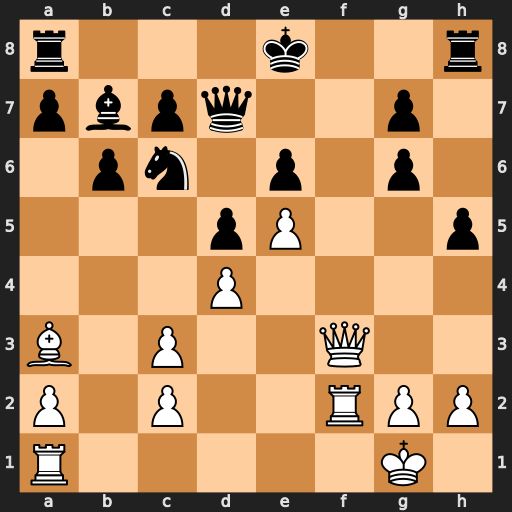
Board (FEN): r3k2r/pbpq2p1/1pn1p1p1/3pP2p/3P4/B1P2Q2/P1P2RPP/R5K1
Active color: w
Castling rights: kq
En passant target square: -
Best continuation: Qf8+ Rxf8 Rxf8#